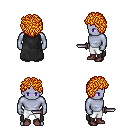
a pixel art fantasy rpg character, male body template, dark elf, purple skin, black cape, white pants, light blonde curly afro hairstyle, maroon shoes, dagger, four views (front, back, left, right), 2x2 character sprite sheet, small pixel art, hard edges, no anti-aliasing